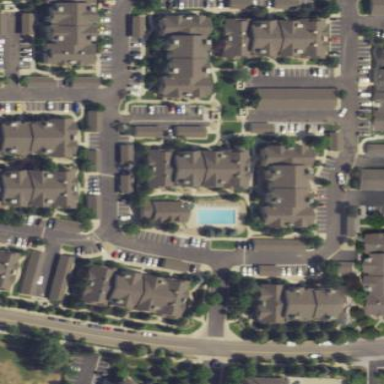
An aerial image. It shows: Residential area with apartments.